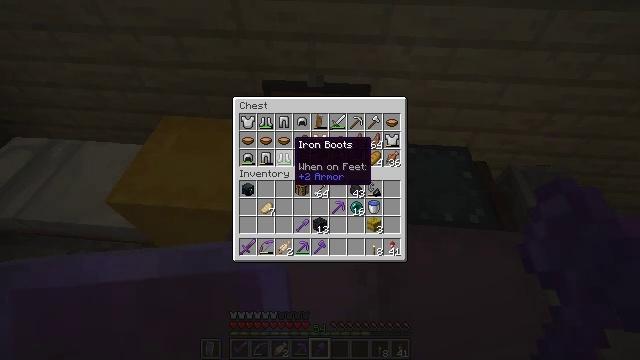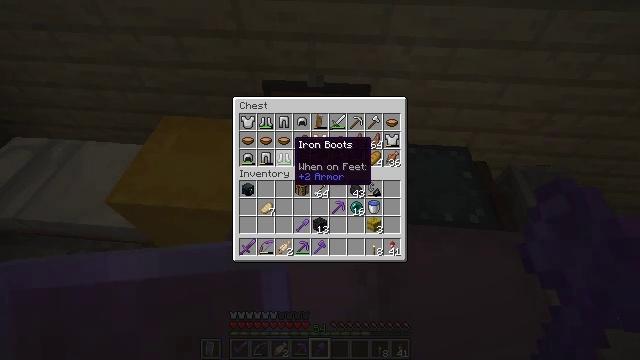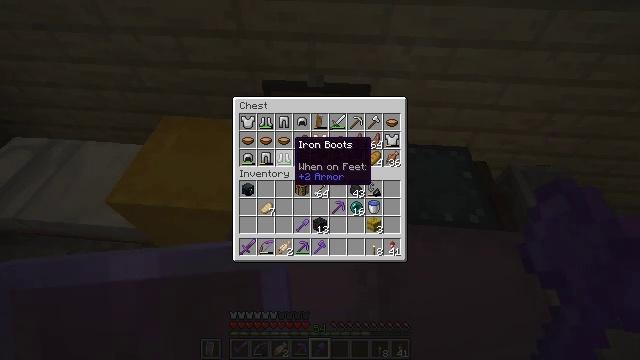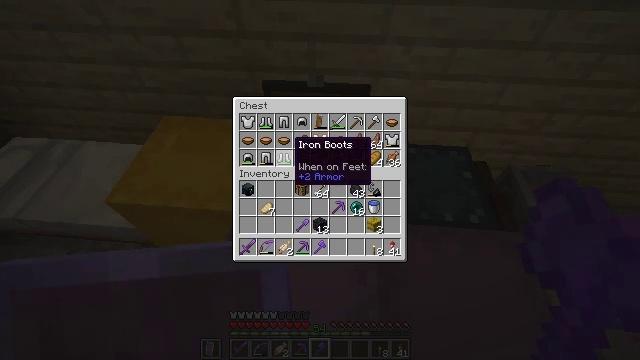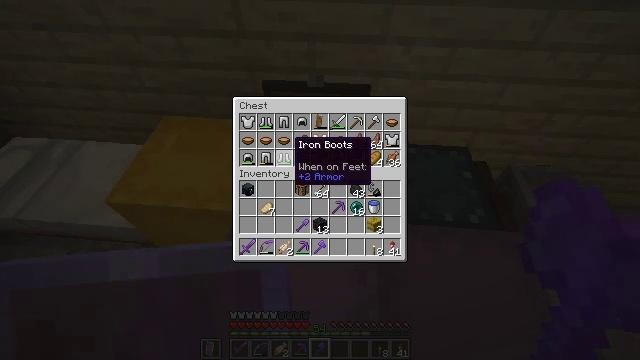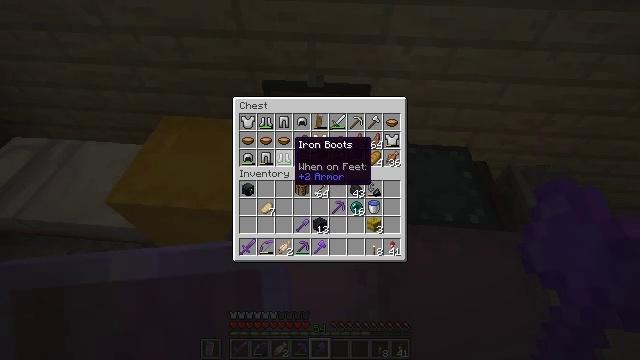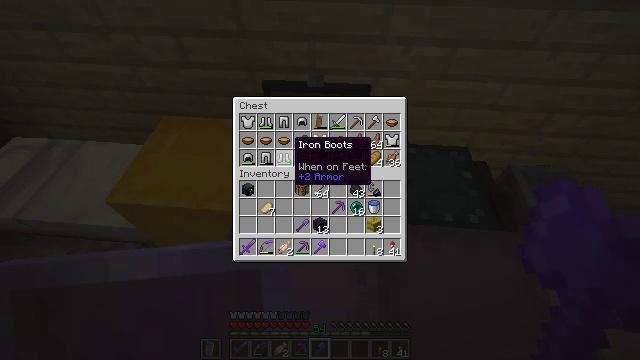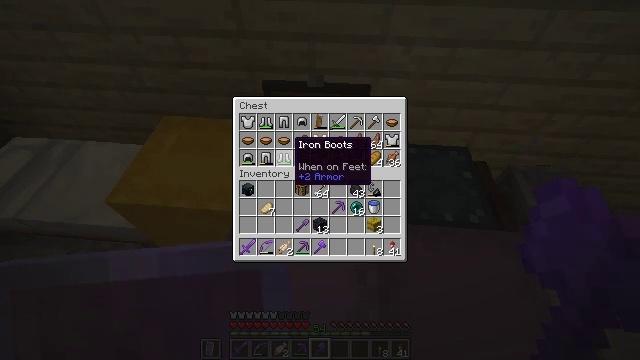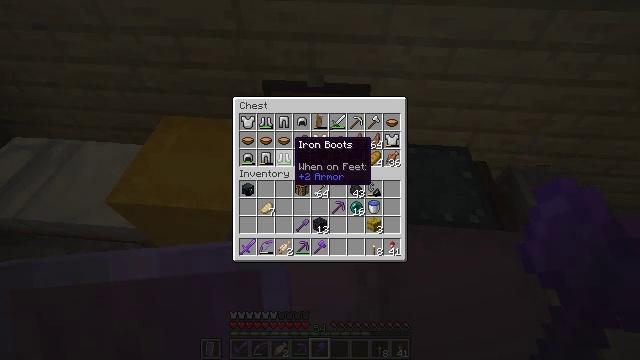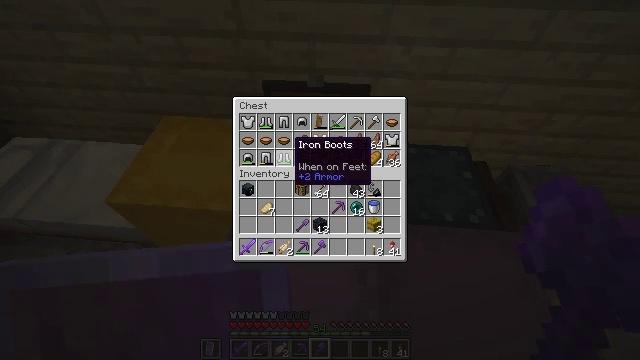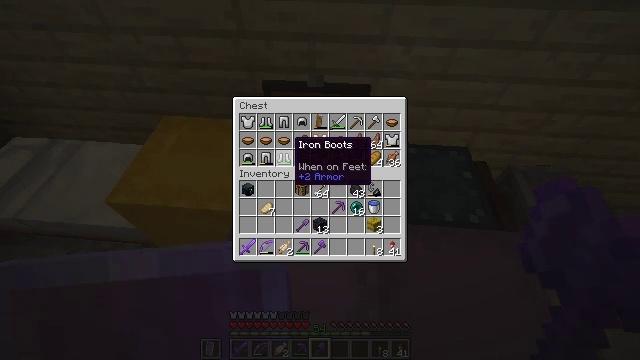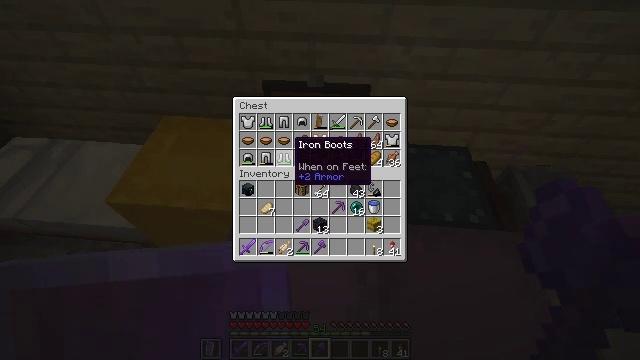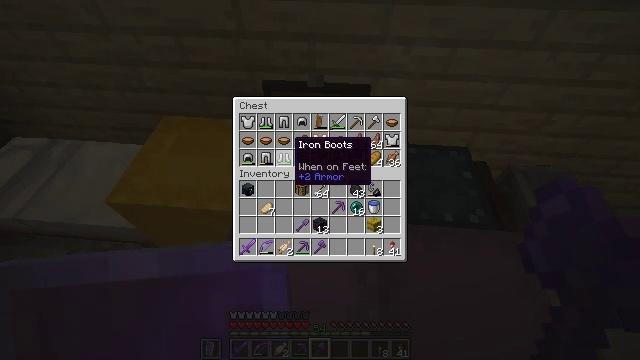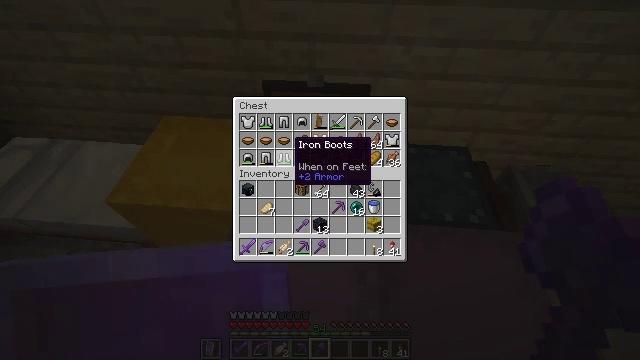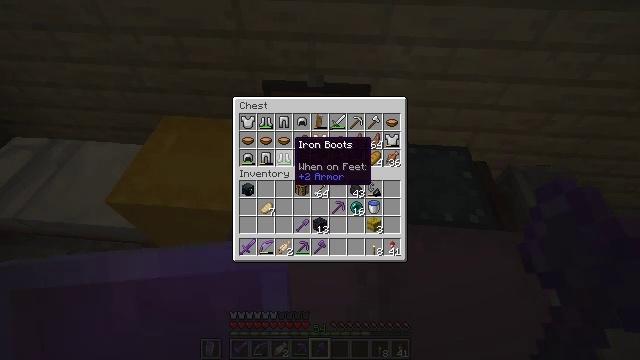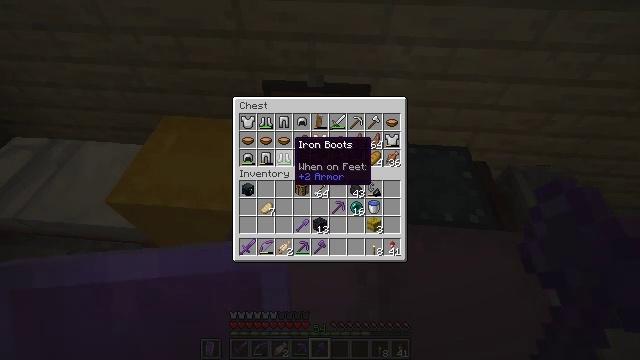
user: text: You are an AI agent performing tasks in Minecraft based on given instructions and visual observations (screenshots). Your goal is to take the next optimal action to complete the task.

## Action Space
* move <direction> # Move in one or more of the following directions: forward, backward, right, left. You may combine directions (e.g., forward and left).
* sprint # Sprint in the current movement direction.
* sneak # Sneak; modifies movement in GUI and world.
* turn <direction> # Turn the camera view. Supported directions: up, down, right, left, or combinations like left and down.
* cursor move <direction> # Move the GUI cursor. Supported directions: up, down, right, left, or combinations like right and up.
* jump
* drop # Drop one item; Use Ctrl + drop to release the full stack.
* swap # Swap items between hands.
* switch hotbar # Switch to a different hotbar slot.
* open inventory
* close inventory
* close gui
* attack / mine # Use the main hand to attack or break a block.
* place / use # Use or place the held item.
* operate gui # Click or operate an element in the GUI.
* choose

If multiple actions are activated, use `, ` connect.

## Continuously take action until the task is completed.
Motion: motion action
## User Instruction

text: Open the crafting table and create a shulker box.
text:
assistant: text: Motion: no_op
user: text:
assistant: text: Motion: no_op
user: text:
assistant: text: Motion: no_op
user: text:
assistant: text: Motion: no_op
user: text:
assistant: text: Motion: no_op
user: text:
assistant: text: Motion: no_op
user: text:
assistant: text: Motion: no_op
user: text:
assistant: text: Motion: no_op
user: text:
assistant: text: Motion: no_op
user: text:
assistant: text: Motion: no_op
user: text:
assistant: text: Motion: no_op
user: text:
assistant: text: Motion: no_op
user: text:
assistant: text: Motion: no_op
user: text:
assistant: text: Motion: no_op
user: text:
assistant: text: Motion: no_op
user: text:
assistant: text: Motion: no_op
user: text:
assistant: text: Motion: no_op
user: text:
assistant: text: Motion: no_op
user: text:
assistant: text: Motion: no_op
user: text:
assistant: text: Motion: no_op
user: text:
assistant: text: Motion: no_op
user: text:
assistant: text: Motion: no_op
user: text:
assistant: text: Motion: no_op
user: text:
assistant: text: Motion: no_op
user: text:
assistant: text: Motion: no_op
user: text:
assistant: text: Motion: no_op
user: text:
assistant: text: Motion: no_op
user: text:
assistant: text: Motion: no_op
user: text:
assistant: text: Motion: no_op
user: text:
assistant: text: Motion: no_op